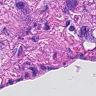
Metastatic tissue present: yes